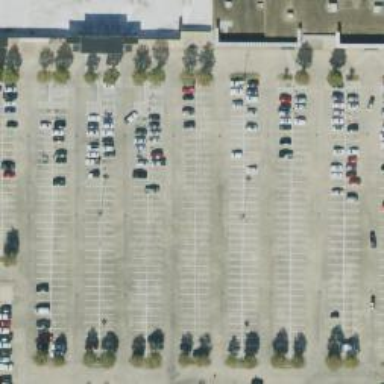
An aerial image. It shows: Parking space.